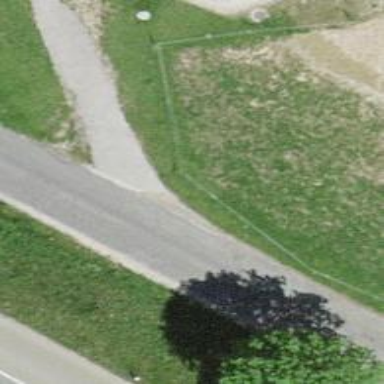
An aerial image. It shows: Excellent visible paved path trail.